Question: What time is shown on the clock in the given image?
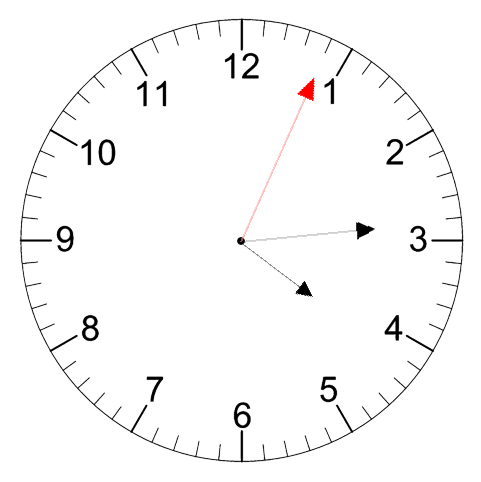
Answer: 04:14:04